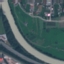
Land use / land cover class: River